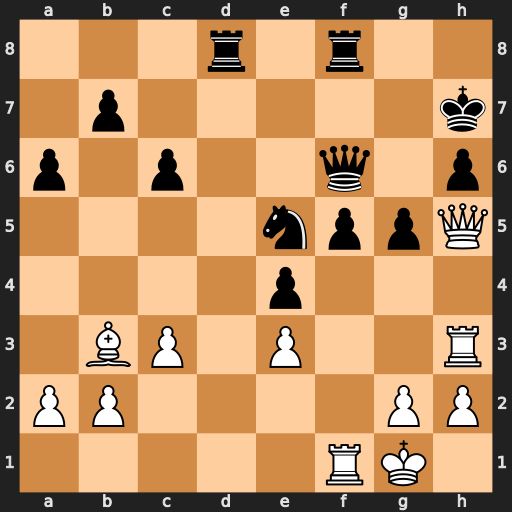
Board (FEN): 3r1r2/1p5k/p1p2q1p/4nppQ/4p3/1BP1P2R/PP4PP/5RK1
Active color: w
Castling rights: -
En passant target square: -
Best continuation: Rxf5 Rd6 Rxf6